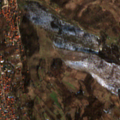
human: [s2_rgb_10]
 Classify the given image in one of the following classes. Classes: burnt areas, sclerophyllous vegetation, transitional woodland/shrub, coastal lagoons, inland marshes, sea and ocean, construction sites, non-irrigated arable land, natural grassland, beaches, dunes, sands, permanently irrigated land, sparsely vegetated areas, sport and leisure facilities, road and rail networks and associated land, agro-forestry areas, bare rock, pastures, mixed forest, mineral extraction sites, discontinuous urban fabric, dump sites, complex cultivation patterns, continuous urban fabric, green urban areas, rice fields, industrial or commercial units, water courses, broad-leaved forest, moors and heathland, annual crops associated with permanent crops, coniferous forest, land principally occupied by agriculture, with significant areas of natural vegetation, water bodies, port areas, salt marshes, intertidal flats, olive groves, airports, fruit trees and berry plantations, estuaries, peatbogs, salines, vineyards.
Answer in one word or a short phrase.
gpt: discontinuous urban fabric, vineyards, complex cultivation patterns, land principally occupied by agriculture, with significant areas of natural vegetation, broad-leaved forest